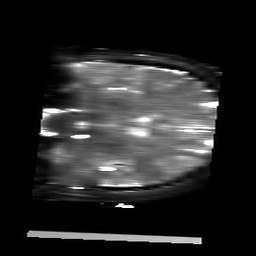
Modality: T2starmap
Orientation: coronal
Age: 36
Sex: male
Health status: ill